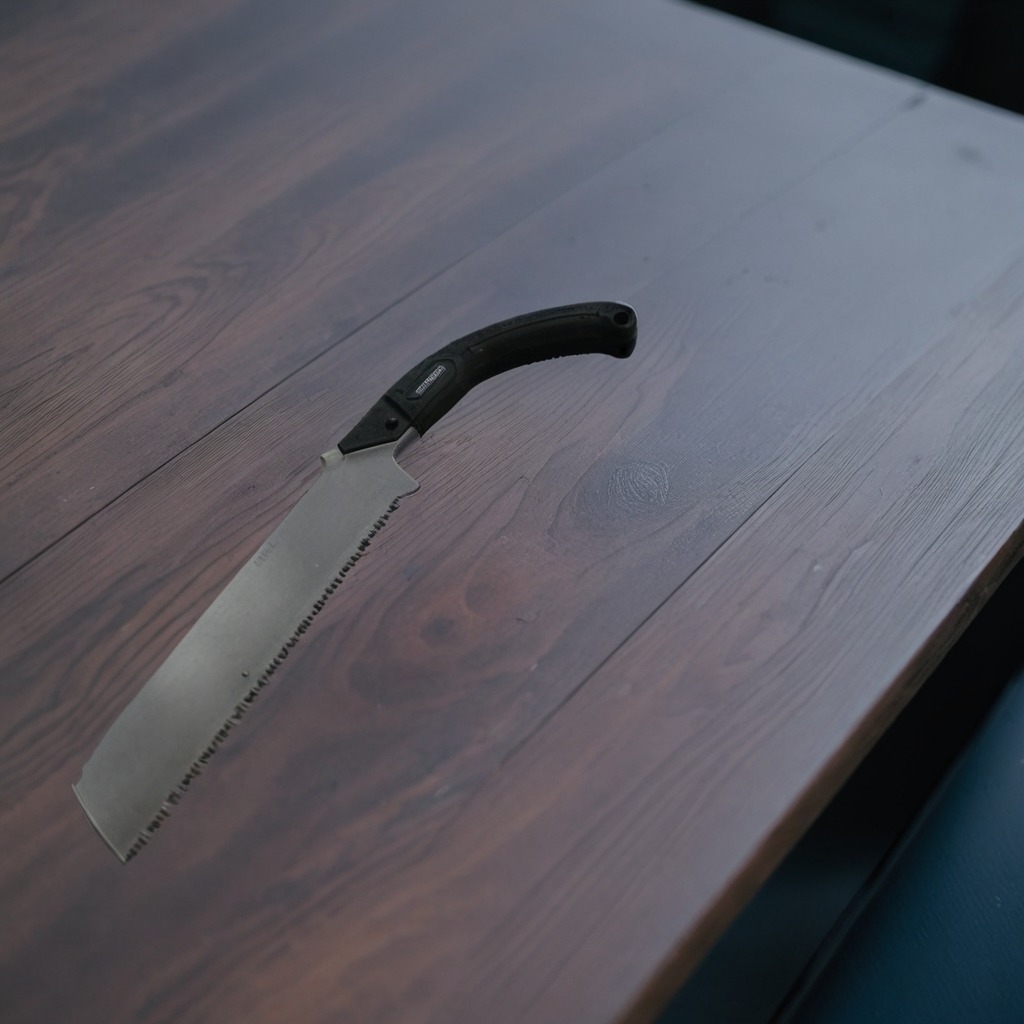
A metal saw lies on the table.